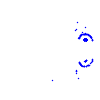
Particle: kaon